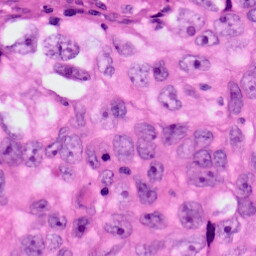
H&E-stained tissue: Lung